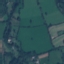
Land use / land cover: Pasture